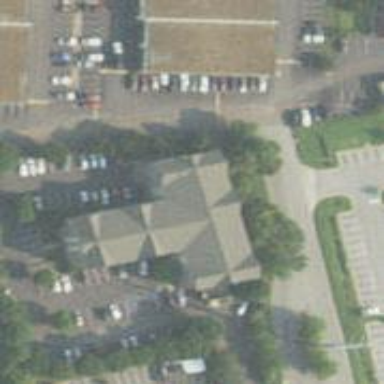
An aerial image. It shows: Hotel building.